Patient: sex M, age 63
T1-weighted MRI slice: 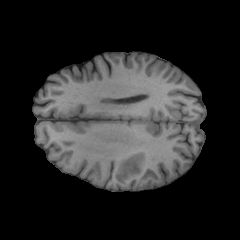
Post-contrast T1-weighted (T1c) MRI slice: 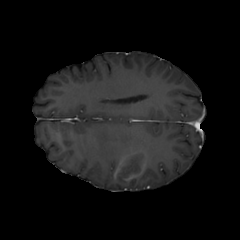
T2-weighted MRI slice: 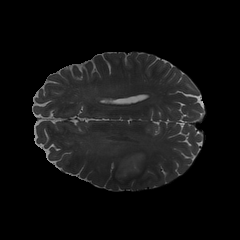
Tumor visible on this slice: yes
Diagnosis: Glioblastoma, IDH-wildtype
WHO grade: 4